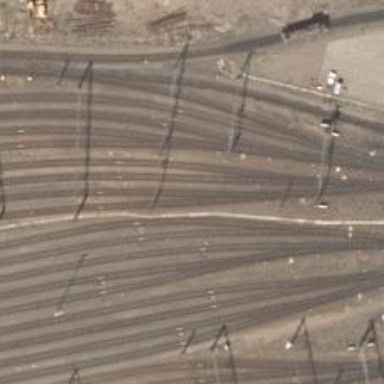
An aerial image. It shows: Railway signal.